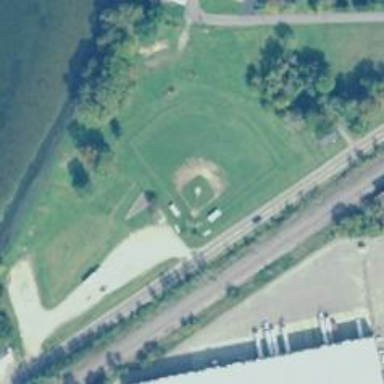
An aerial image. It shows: Baseball pitch for leisure land.